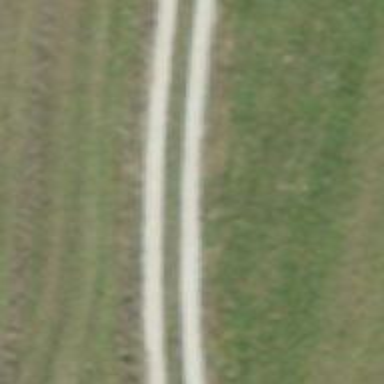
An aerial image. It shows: Concrete track with grade 1 tracktype.